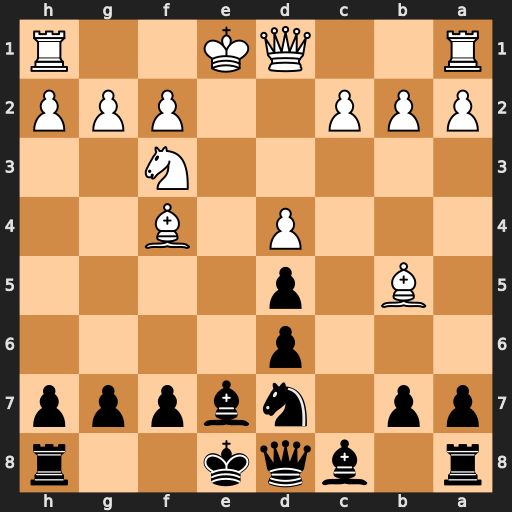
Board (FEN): r1bqk2r/pp1nbppp/3p4/1B1p4/3P1B2/5N2/PPP2PPP/R2QK2R
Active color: b
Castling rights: KQkq
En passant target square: -
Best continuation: Qa5+ Qd2 Qxb5